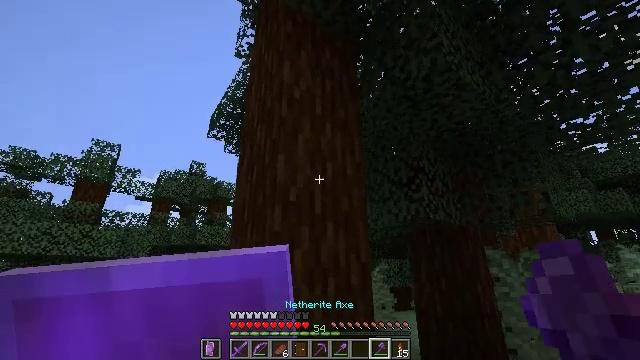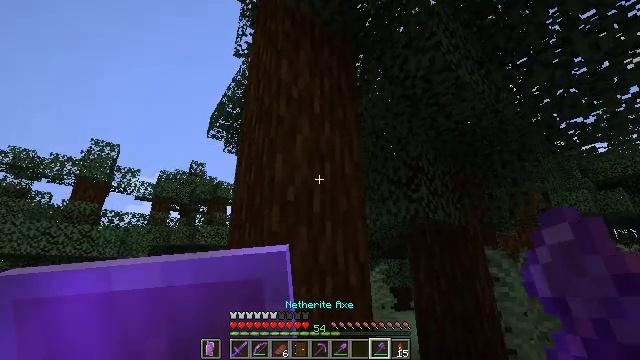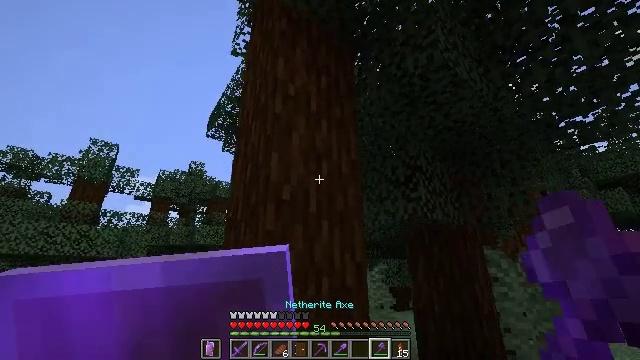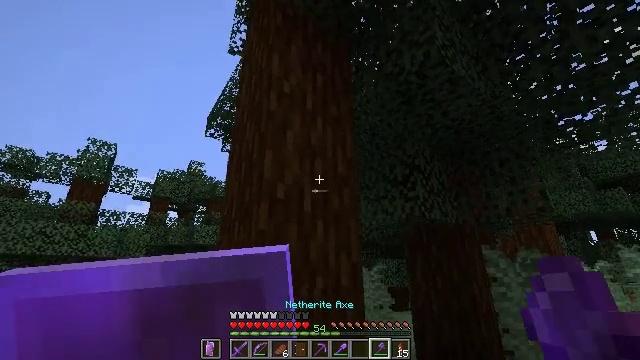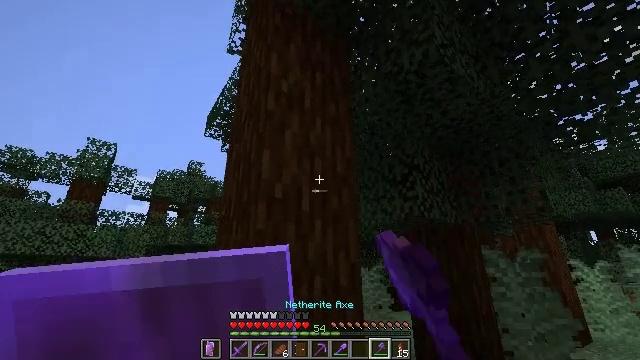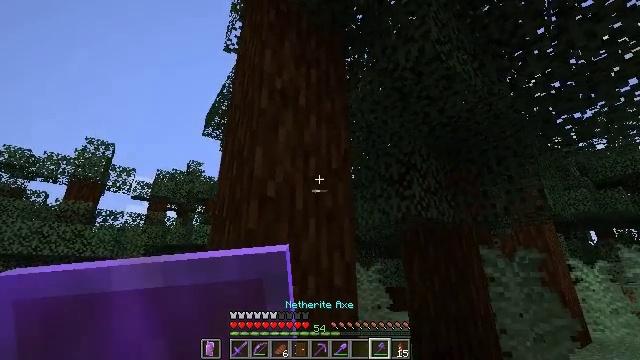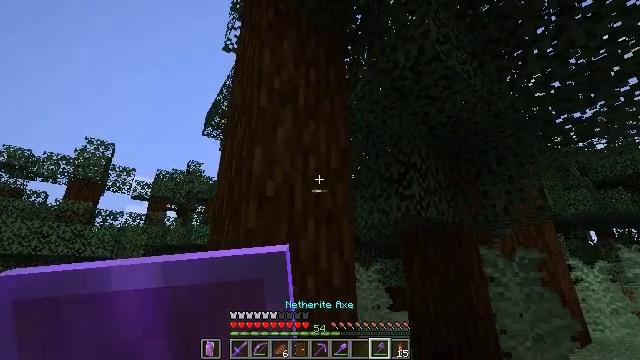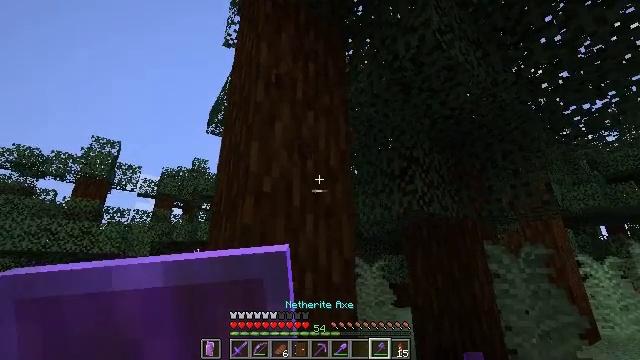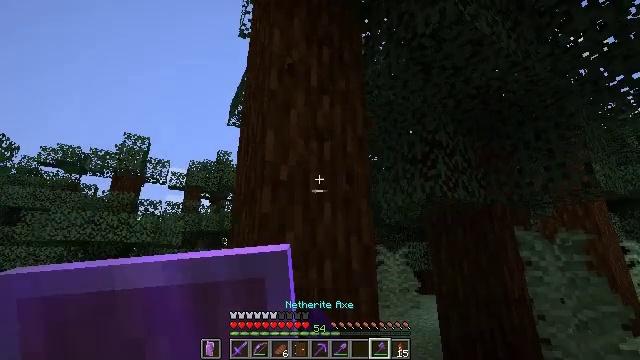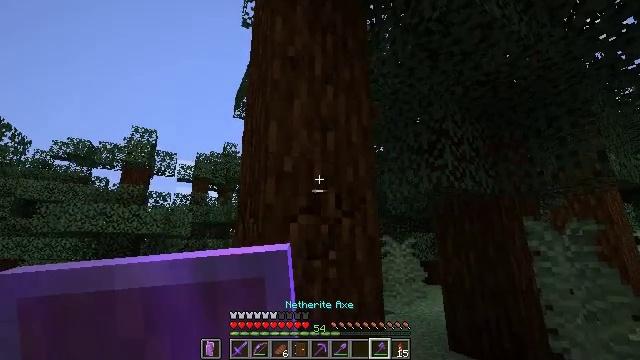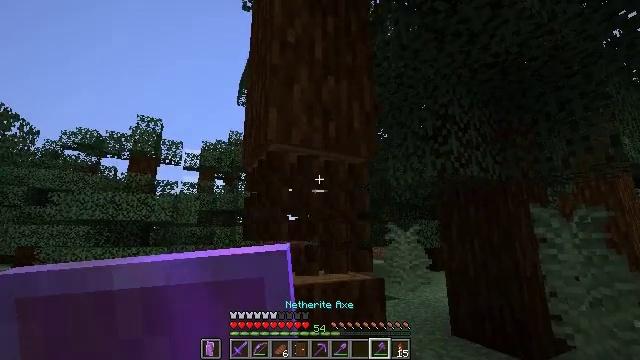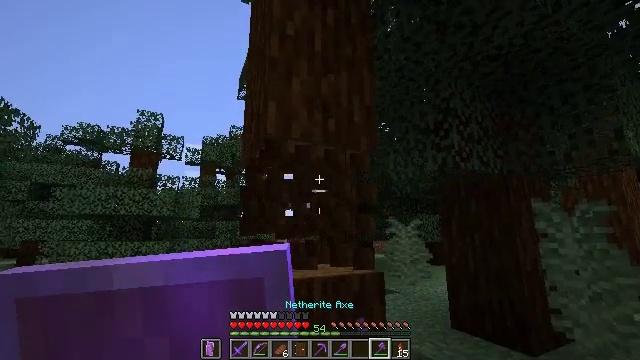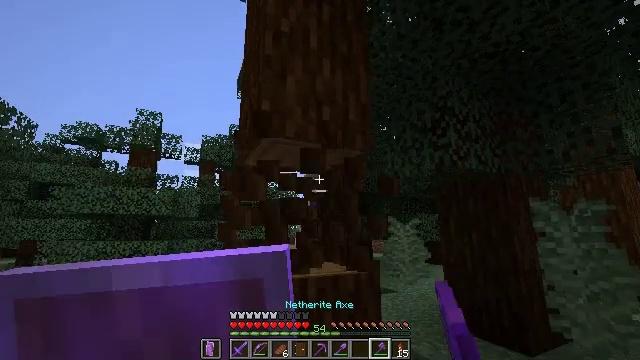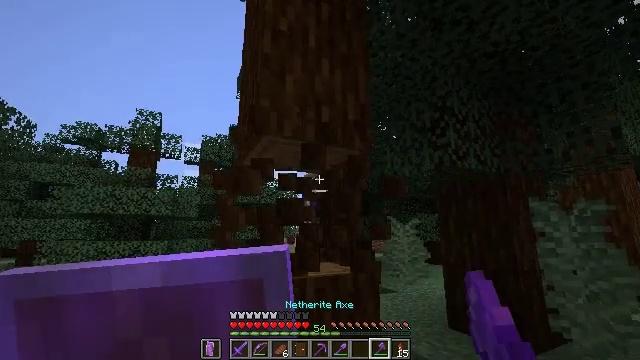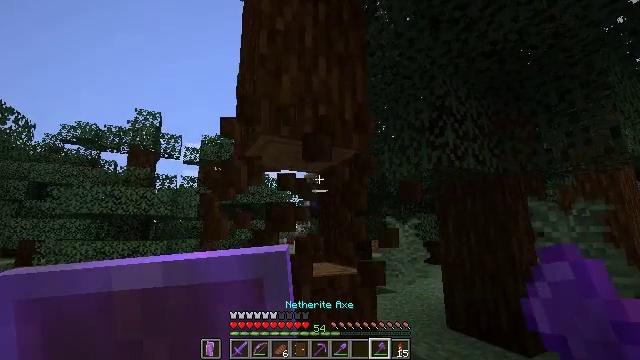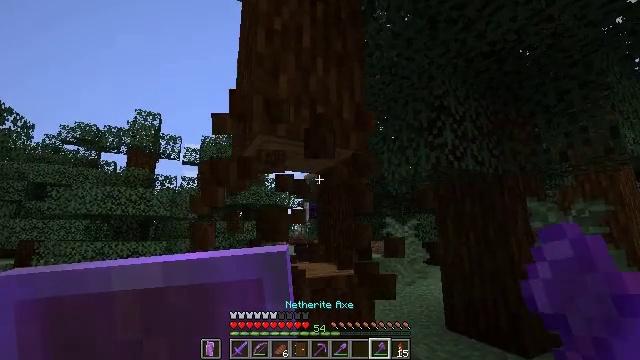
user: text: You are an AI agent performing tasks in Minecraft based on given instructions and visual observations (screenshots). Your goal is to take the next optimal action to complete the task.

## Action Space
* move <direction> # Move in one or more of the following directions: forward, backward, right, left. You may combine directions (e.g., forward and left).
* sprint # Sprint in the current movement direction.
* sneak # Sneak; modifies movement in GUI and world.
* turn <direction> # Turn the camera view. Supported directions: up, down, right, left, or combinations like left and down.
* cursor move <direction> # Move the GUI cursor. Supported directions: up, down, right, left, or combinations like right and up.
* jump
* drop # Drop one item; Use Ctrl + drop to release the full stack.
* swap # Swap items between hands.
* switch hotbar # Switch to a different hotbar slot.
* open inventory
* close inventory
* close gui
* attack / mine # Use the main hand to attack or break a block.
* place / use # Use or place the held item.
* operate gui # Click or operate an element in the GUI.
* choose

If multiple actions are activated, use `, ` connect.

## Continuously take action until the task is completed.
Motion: motion action
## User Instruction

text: Gather spruce log by chopping the tree.
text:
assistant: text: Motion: move forward, sneak
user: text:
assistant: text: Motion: move forward, sneak
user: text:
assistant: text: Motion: move forward, sneak, attack / mine
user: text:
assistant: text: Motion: move forward, sneak, attack / mine
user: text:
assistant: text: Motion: move forward, sneak, attack / mine
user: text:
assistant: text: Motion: move forward, sneak, attack / mine
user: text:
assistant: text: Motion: move forward, sneak, turn left, attack / mine
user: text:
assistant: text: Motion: move forward, sneak, turn left and down, attack / mine
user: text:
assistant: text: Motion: move forward, sneak, turn left and down, attack / mine
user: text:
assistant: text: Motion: move forward, sneak, turn left and down, attack / mine
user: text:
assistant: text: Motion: move forward, sneak, turn down, attack / mine
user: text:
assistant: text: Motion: move forward, sneak, attack / mine
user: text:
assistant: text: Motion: move forward, sneak, attack / mine
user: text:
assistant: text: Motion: move forward, sneak, attack / mine
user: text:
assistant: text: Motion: move forward, sneak, attack / mine
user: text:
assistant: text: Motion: move forward, sneak, attack / mine
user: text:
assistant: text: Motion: move forward, sneak, turn up, attack / mine
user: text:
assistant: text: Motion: move forward, sneak, turn left and up, attack / mine
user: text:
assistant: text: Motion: move forward, sneak, turn left and up, attack / mine
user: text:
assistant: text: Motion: move forward, sneak, attack / mine
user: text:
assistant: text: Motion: move forward, sneak, attack / mine
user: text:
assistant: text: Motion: move forward, sneak, attack / mine
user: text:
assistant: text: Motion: move forward, sneak, turn left and down, attack / mine
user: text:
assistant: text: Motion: move forward, sneak, turn left and down, attack / mine
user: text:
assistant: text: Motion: move forward, sneak, attack / mine
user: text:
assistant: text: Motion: move forward, sneak, attack / mine
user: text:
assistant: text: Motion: move forward, sneak, attack / mine
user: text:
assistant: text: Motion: move forward, sneak, turn left and up, attack / mine
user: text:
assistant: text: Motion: move forward, sneak, turn left and up, attack / mine
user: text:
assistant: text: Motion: move forward, sneak, attack / mine